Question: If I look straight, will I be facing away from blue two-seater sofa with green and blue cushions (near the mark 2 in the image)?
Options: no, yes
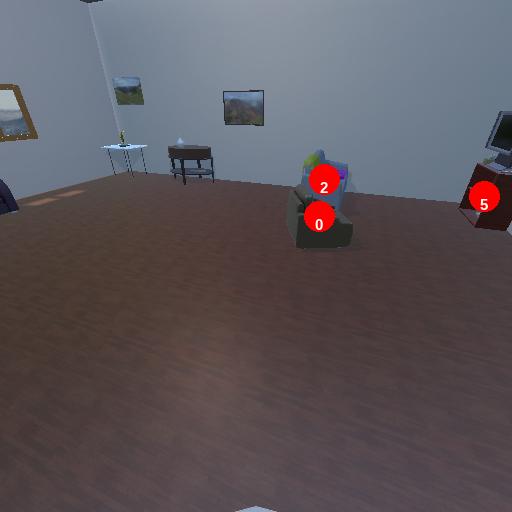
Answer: no